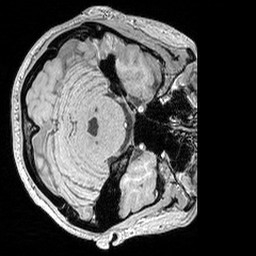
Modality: MP2RAGE
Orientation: axial
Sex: male
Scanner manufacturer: siemens
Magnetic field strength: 3 T
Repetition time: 5 s
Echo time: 0.00292 s